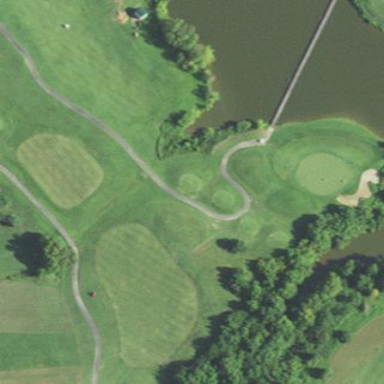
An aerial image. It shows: Rough area in golf course.